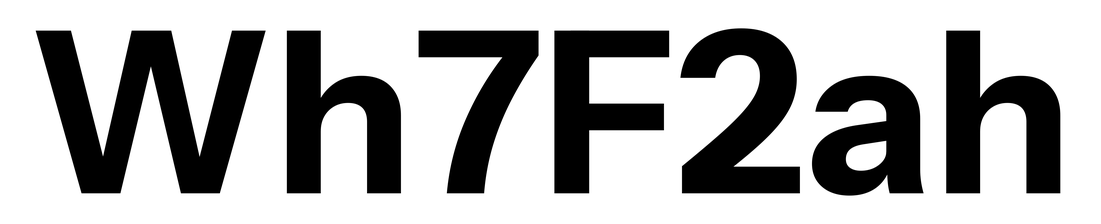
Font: InstrumentSans_Bold